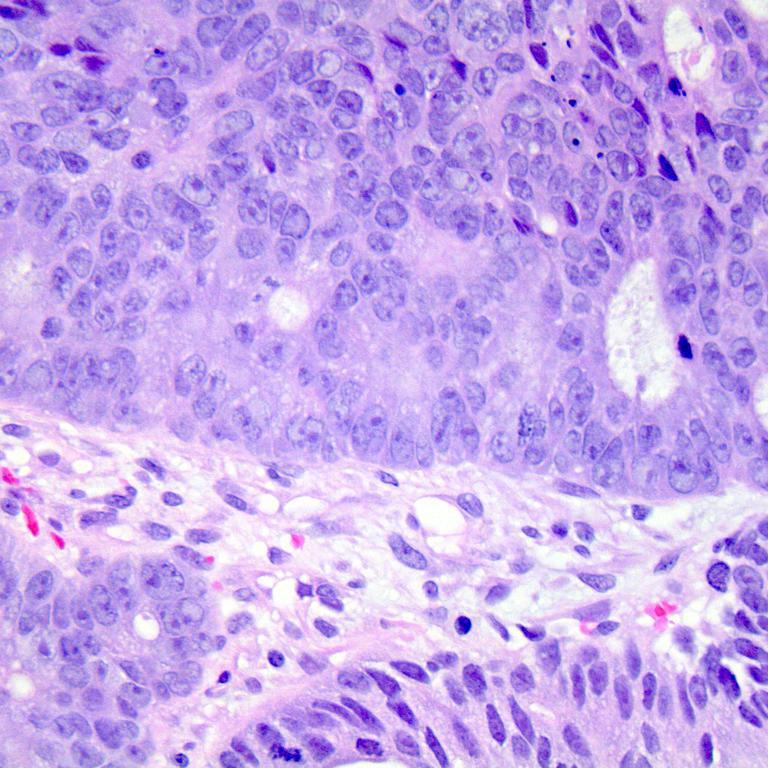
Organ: colon
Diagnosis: adenocarcinomas